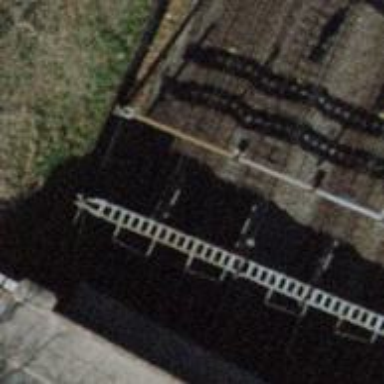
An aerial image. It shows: Railway signal.